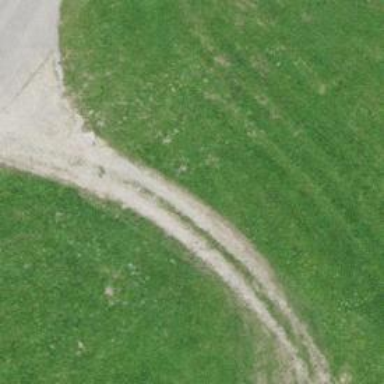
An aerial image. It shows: Track with grade 3 tracktype.